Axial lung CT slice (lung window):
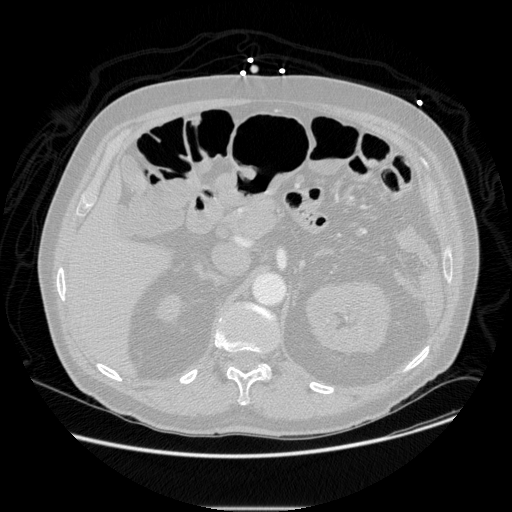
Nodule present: no